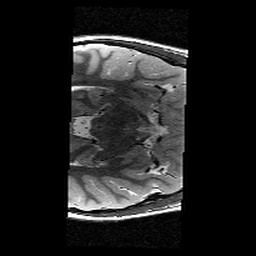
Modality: T2w
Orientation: axial
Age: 9
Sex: female
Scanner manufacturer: siemens
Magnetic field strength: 3 T
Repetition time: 9.23 s
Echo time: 0.067 s